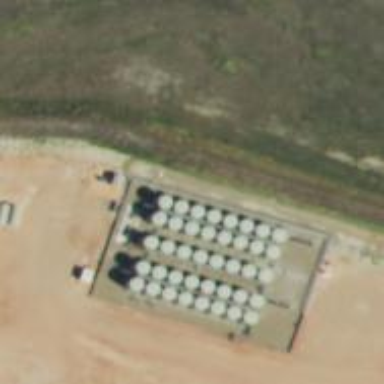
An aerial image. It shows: Storage tank with man-made structure.